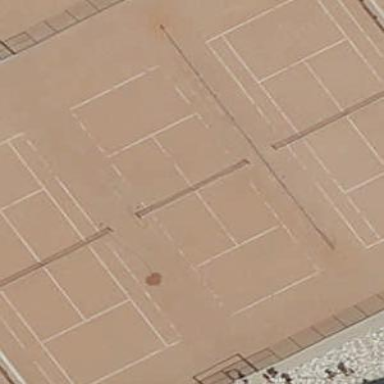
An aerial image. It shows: Tennis court on pitch designated for leisure land.